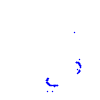
Particle: proton